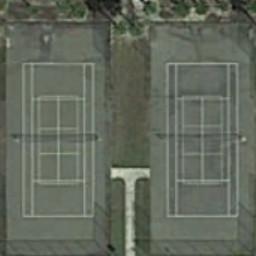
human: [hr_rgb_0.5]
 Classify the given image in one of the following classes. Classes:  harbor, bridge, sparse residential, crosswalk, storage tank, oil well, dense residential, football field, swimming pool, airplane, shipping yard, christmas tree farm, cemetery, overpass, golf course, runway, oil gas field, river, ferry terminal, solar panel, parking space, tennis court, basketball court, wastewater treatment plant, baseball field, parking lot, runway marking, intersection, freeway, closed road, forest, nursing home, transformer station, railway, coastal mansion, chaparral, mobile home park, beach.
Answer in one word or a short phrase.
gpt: tennis court